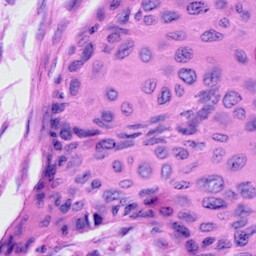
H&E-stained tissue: Cervix